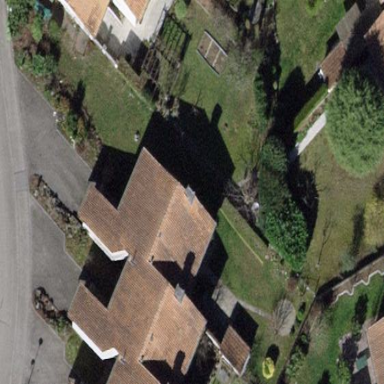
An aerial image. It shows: Terrace building.